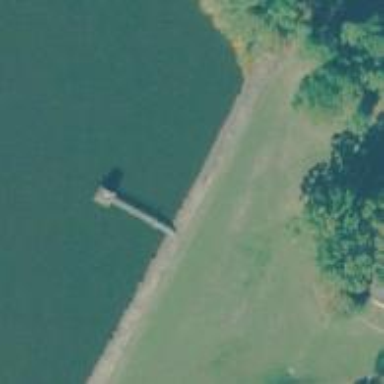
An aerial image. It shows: Reservoir.